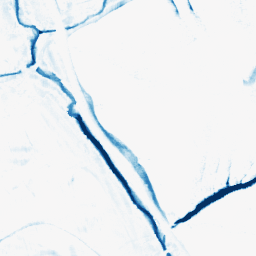
Category: morphological
Decomposition family: morphological_rect
Decomposition parameters: operation: closing
width: 10
height: 10
Upsampling method: quartic
Upsampling parameters: scale: 2
Upsampling scale: 2